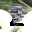
Label: 2